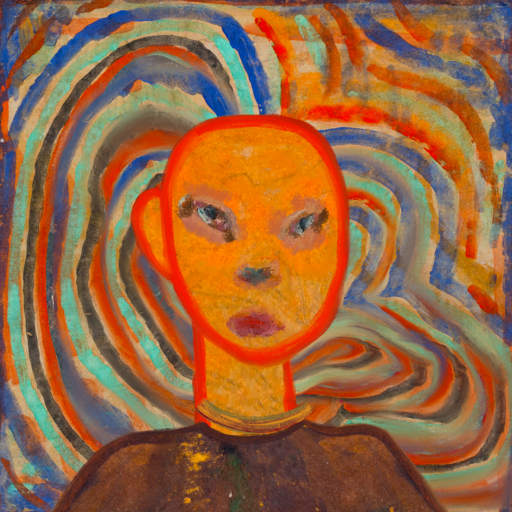
Background: Sisters, Head And Neck Front: Sisters, Face Front: Boggyland, Bust: Comrade, Hair Front: Blank, Head Accessory: Blank, Second Necklace: Blank, Necklace: Mother_And_Son_Son, Baby: Blank